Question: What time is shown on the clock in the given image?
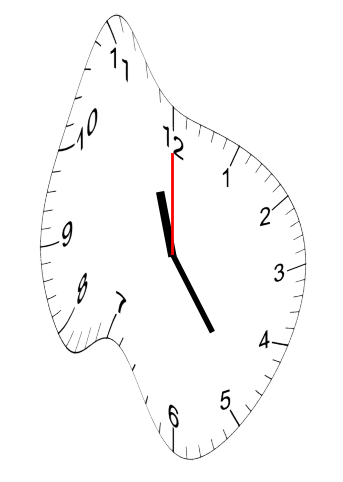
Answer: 11:24:00